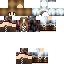
A female human skin with medium skin, wearing brown long hair dressed in a blue hoodie and brown pants, featuring a closed mouth.